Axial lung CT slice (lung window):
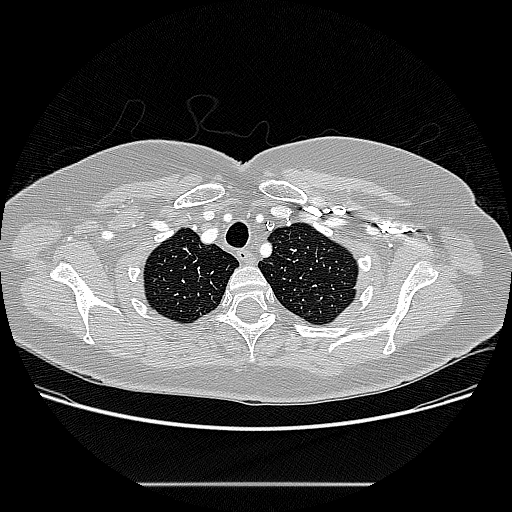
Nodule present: no